Question: I have a large number of pair of X and Y variables along with their cluster membership column. Cluster membership (group) may not be always right (limitation in perfection of clustering algorithm), I want to interactively visualize the clusters and manipulate the cluster memberships to identified points.
I tried rggobi and the following is the point I was able to get to (I do not mean that I need to use rggobi / ggobi, if better options are available you are welcome to suggest).
'''
# data
set.seed (1234)
c1 <- rnorm (40, 0.1, 0.02); c2 <- rnorm (40, 0.3, 0.01)
c3 <- rnorm (40, 0.5, 0.01); c4 <- rnorm (40, 0.7, 0.01)
c5 <- rnorm (40, 0.9, 0.03)
Yv <- 0.3 + rnorm (200, 0.05, 0.05)
myd <- data.frame (Xv = round (c(c1, c2, c3, c4, c5), 2), Yv = round (Yv, 2),
cltr = factor (rep(1:5, each = 40)))
require(rggobi)
g <- ggobi(myd)
display(g[1], vars=list(X="Xv", Y="Yv"))
'''

You can see five clusters, colored differently with variable. I manually identified the points that are outliers and I want to make their value to NA in the cltr variable. Is their any easy way to disassociate such membership and write to file.
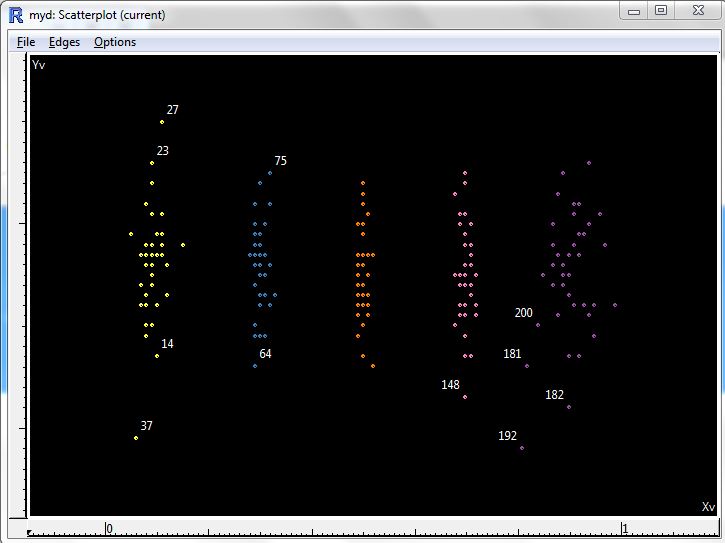
Answer: You could try 'identify' to get the indices of the points manually:
'''
## use base::plot
plot(myd$Xv, myd$Yv, col=myd$cltr)
exclude <- identify(myd$Xv, myd$Yv) ## left click on the points you want to exclude (right click to stop/finish)
myd$cltr[exclude] <- NA
'''